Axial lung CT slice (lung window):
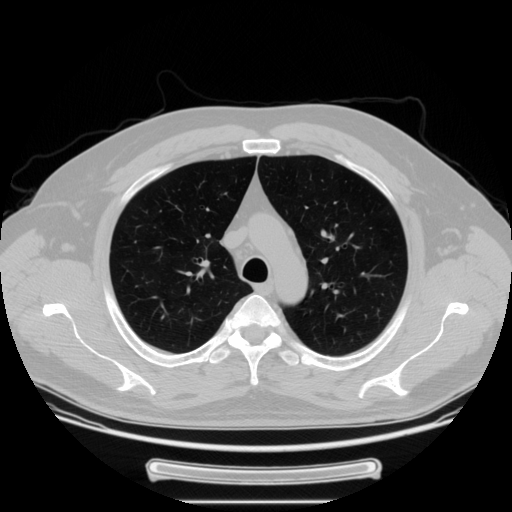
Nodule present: no